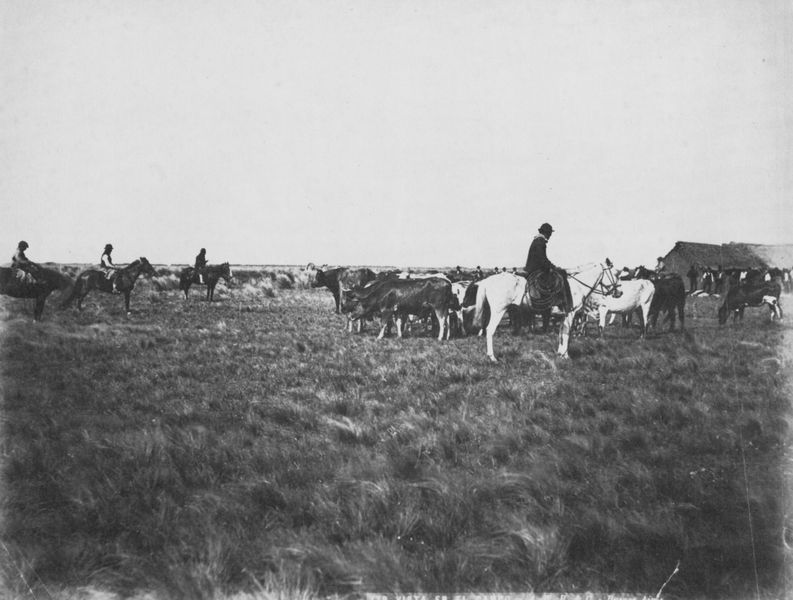
Titel: Gauchos treiben die Herde ein
Künstler: Samuel Boote
Standort: New York (New York)
Institution: Privatsammlung
Schlagwörter: dunkel, gruppe, himmel, kopf, mann, schatten, weiß, landschaft, menschen, sitzen, grau, hell, hut, hüte, licht, männer, schwarz, gebäude, gras, haus, rasen, tier, tiere, wiese, menge, alt, mensch, stehen, ferne, gräser, halme, horizont, horizontlinie, häuser, kühe, natur, norden, vieh, weide, weite, wind, flach, hütte, boden, sitzend, pferd, pferde, reiter, schuppen, sattel, zaumzeug, zügel, ansicht, dächer, tag, grasen, herde, kuh, rind, bauernhof, koppel, wolkenlos, amerika, gris, homme, steppe, foto, fotografie, photographie, rinder, seil, schwarz-weiß, blanc, noir, chapeau, schimmel, photo, maison, halb, stall, grad, landwirtschaft, halfter, buntvieh, gescheckt, fotographie, hirte, hirten, ciel, paysage, herbes, horizon, cheval, jagen, chevaux, araber, ferme, champ, grasland, couleur, reet, prärie, cowboy, vache, flüchtlinge, herbe, prairie, cavalier, cowboys, farm, chile, noir et blanc, hommes, noir blanc, ranch, cabane, pré, boeufs, lasso, états unis, anzug, hüten, troupeau, kuhhirten, foule, corde, pâturage, vaches, cheveaux, plaine, amérique, bétail, boeuf, buffle, vaste, savane, bergerie, étable, cheval blanc, fermiers, broussailles, ciel blanc, ^rairie, argentine, élevage, far-west, einfagen, nordem